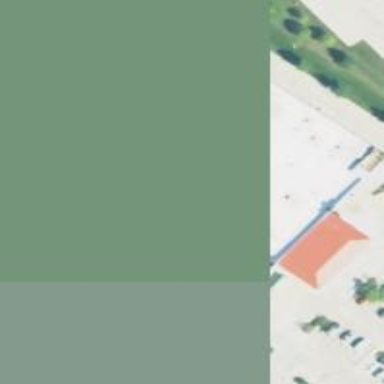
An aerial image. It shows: Retail building.